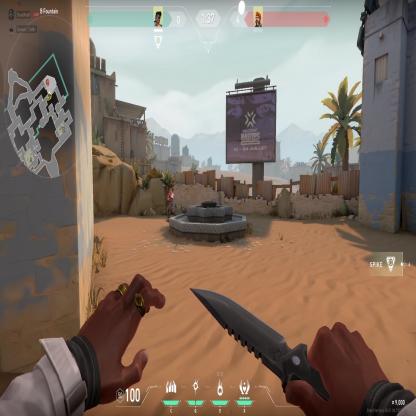
Label: enemy